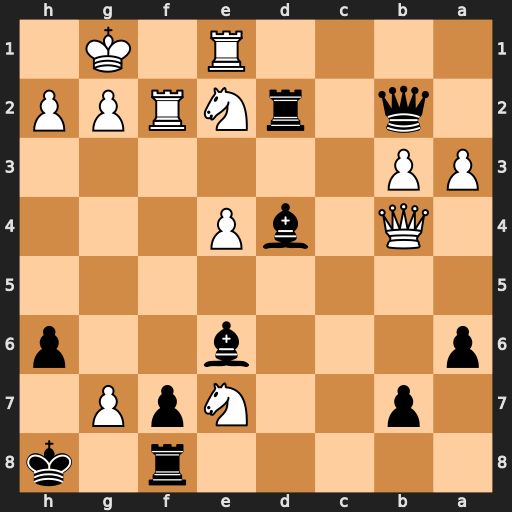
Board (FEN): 5r1k/1p2NpP1/p3b2p/8/1Q1bP3/PP6/1q1rNRPP/4R1K1
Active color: b
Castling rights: -
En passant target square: -
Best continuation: Kxg7 Qxd4+ Rxd4